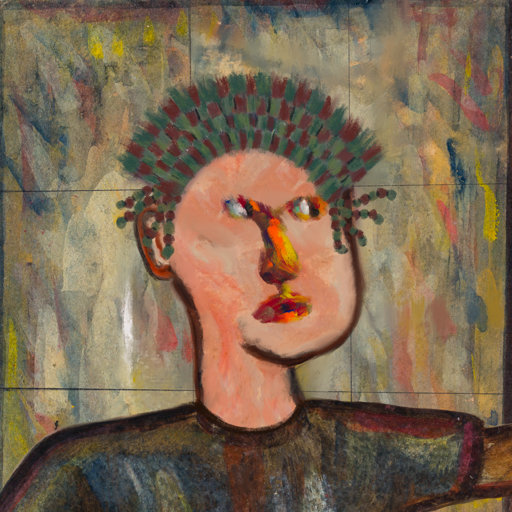
Background: GypsyMother, Head And Neck Side: Roy_Bahadur, Face Side: An_Impression, Bust: Mosgoul, Hair Side: Blank, Head Accessory: After_Raid_Crown, Second Necklace: Blank, Necklace: Blank, Baby: Blank